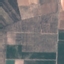
Label: PermanentCrop